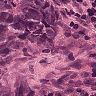
Metastatic tissue present: yes